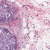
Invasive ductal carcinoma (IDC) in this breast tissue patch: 0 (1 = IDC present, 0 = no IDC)